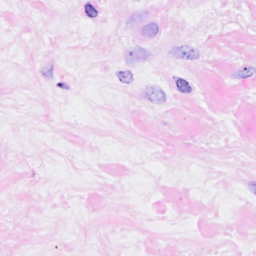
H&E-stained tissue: Breast